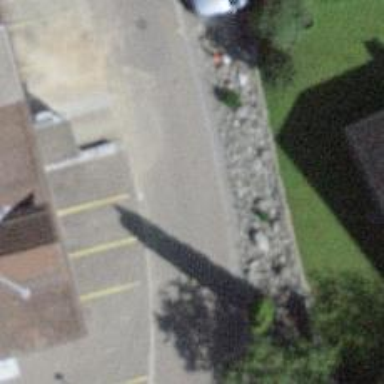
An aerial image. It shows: Residential road with asphalt surface and no sidewalk.